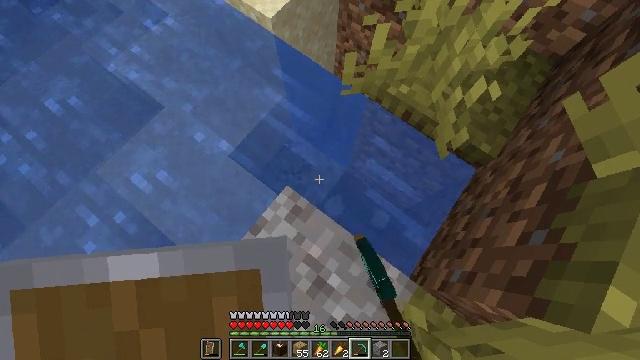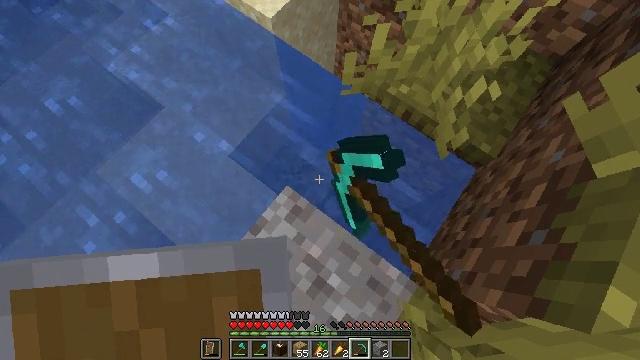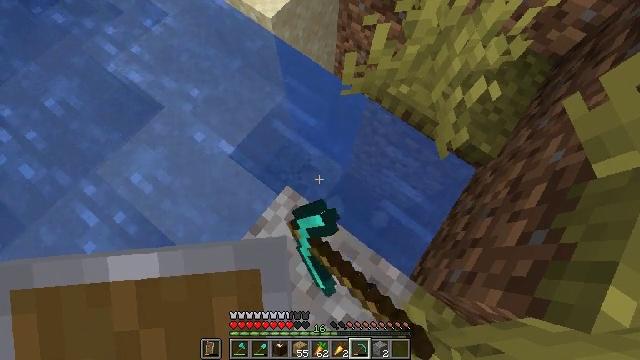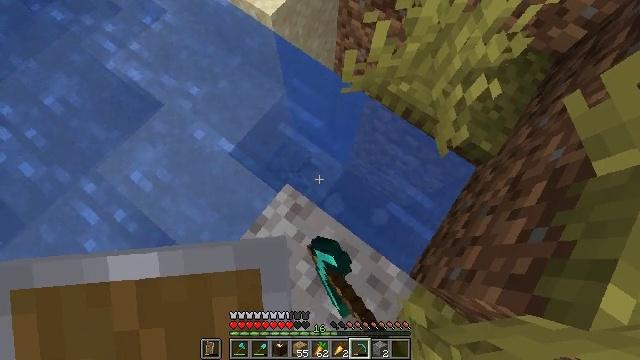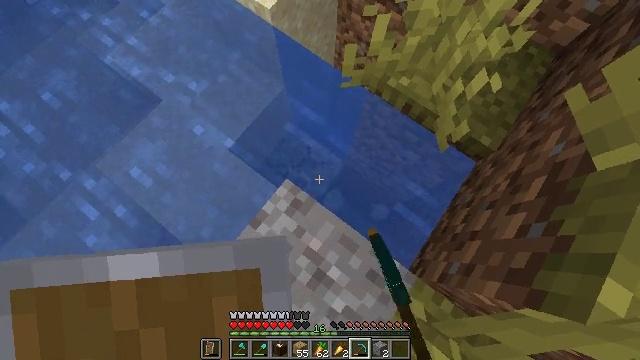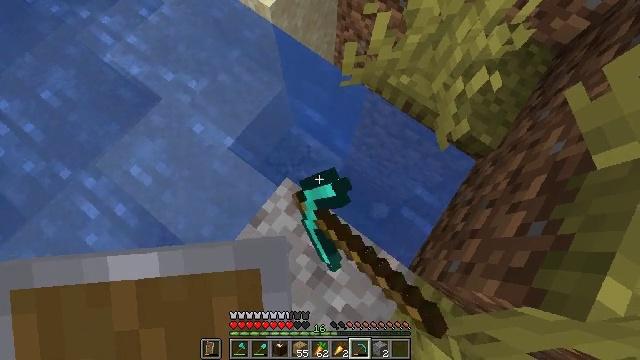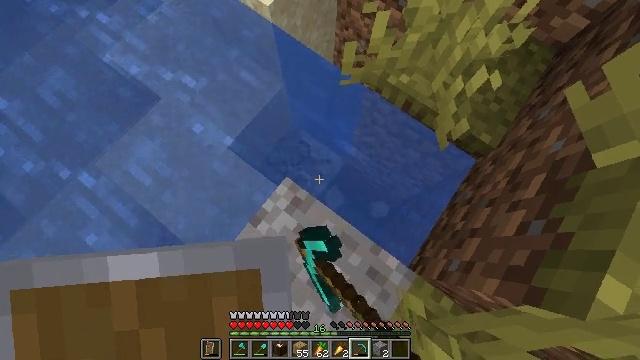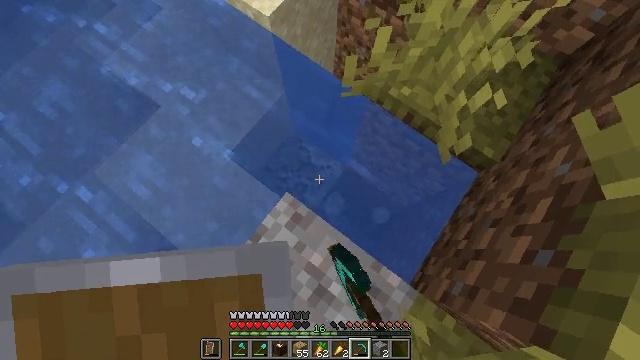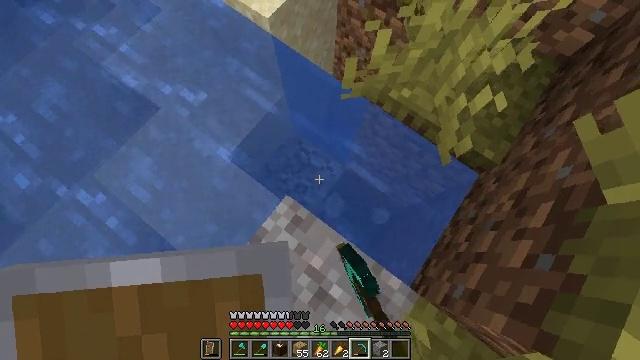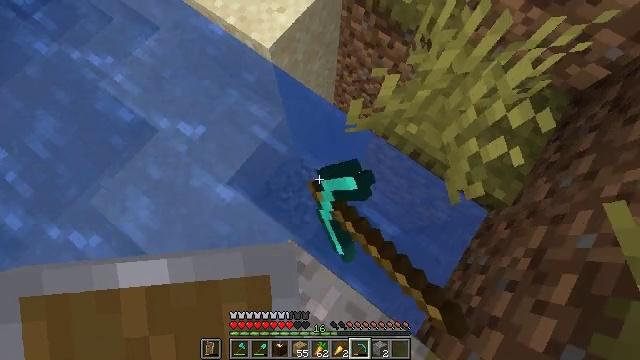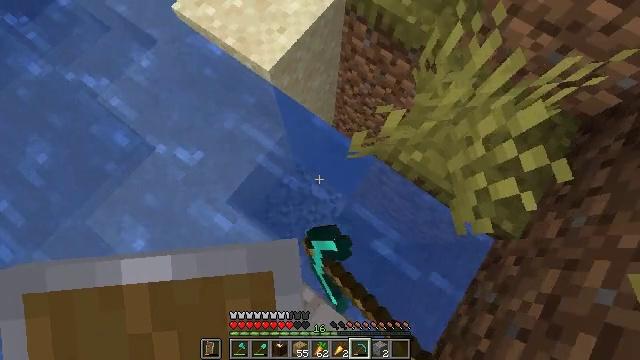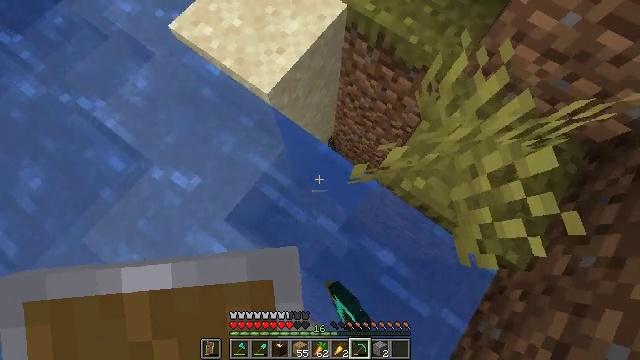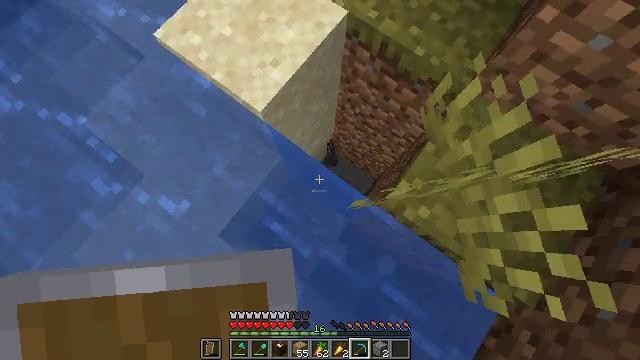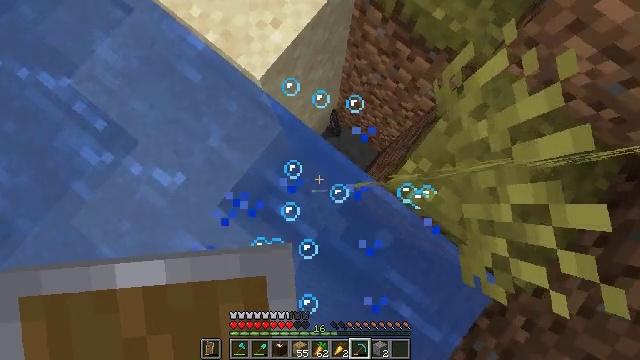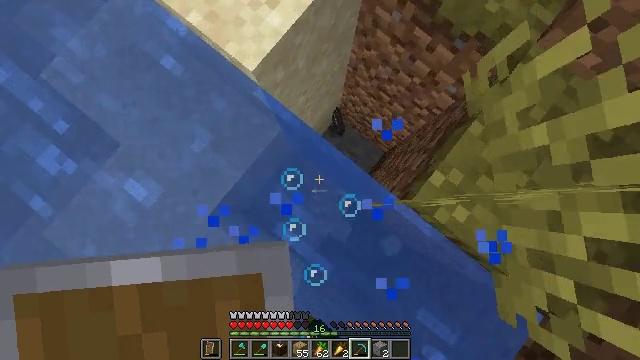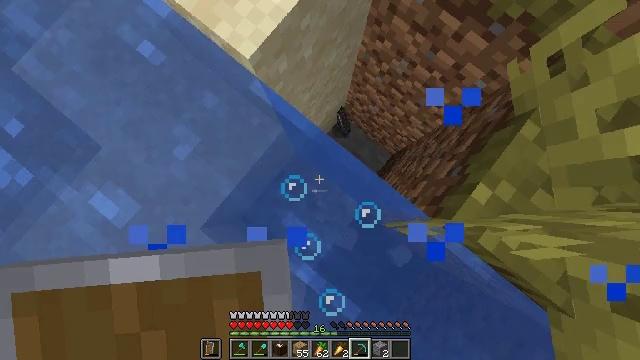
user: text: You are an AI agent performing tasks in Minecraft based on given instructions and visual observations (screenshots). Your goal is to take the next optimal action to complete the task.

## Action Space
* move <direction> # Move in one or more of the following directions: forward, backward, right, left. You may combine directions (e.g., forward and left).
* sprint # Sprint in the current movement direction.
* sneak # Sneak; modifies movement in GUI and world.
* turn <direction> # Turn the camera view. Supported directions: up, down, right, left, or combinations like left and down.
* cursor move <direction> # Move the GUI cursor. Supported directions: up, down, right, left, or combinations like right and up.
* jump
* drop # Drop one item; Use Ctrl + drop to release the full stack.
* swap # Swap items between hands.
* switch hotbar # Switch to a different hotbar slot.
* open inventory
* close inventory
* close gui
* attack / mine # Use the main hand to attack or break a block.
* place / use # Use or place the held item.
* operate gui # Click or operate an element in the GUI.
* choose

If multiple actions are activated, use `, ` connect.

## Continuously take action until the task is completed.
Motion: motion action
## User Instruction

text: Break the gravel block.
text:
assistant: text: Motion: attack / mine
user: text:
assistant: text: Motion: attack / mine
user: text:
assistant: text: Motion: attack / mine
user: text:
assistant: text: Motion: turn down, attack / mine
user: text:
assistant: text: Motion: attack / mine
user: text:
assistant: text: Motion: attack / mine
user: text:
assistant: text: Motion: move forward, attack / mine
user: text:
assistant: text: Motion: move forward, attack / mine
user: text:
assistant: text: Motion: move forward, attack / mine
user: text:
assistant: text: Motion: move forward, attack / mine
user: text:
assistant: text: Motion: move forward, attack / mine
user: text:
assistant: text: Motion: move forward, turn down, attack / mine
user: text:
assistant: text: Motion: move forward, turn left and down, attack / mine
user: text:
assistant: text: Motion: move forward, attack / mine
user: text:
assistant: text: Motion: move forward, attack / mine
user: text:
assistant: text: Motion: move forward, attack / mine
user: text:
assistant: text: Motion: move forward, turn right, attack / mine
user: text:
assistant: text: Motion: move forward, turn right, attack / mine
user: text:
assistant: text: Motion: move forward, turn right, attack / mine
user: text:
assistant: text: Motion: turn right
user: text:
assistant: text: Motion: turn right
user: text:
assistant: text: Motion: move forward, turn right
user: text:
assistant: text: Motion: move forward
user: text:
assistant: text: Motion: move forward
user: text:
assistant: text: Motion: move forward
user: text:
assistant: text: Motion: move forward
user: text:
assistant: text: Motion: move forward
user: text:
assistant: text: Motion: move forward
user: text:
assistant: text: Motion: move forward
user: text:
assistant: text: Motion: move forward